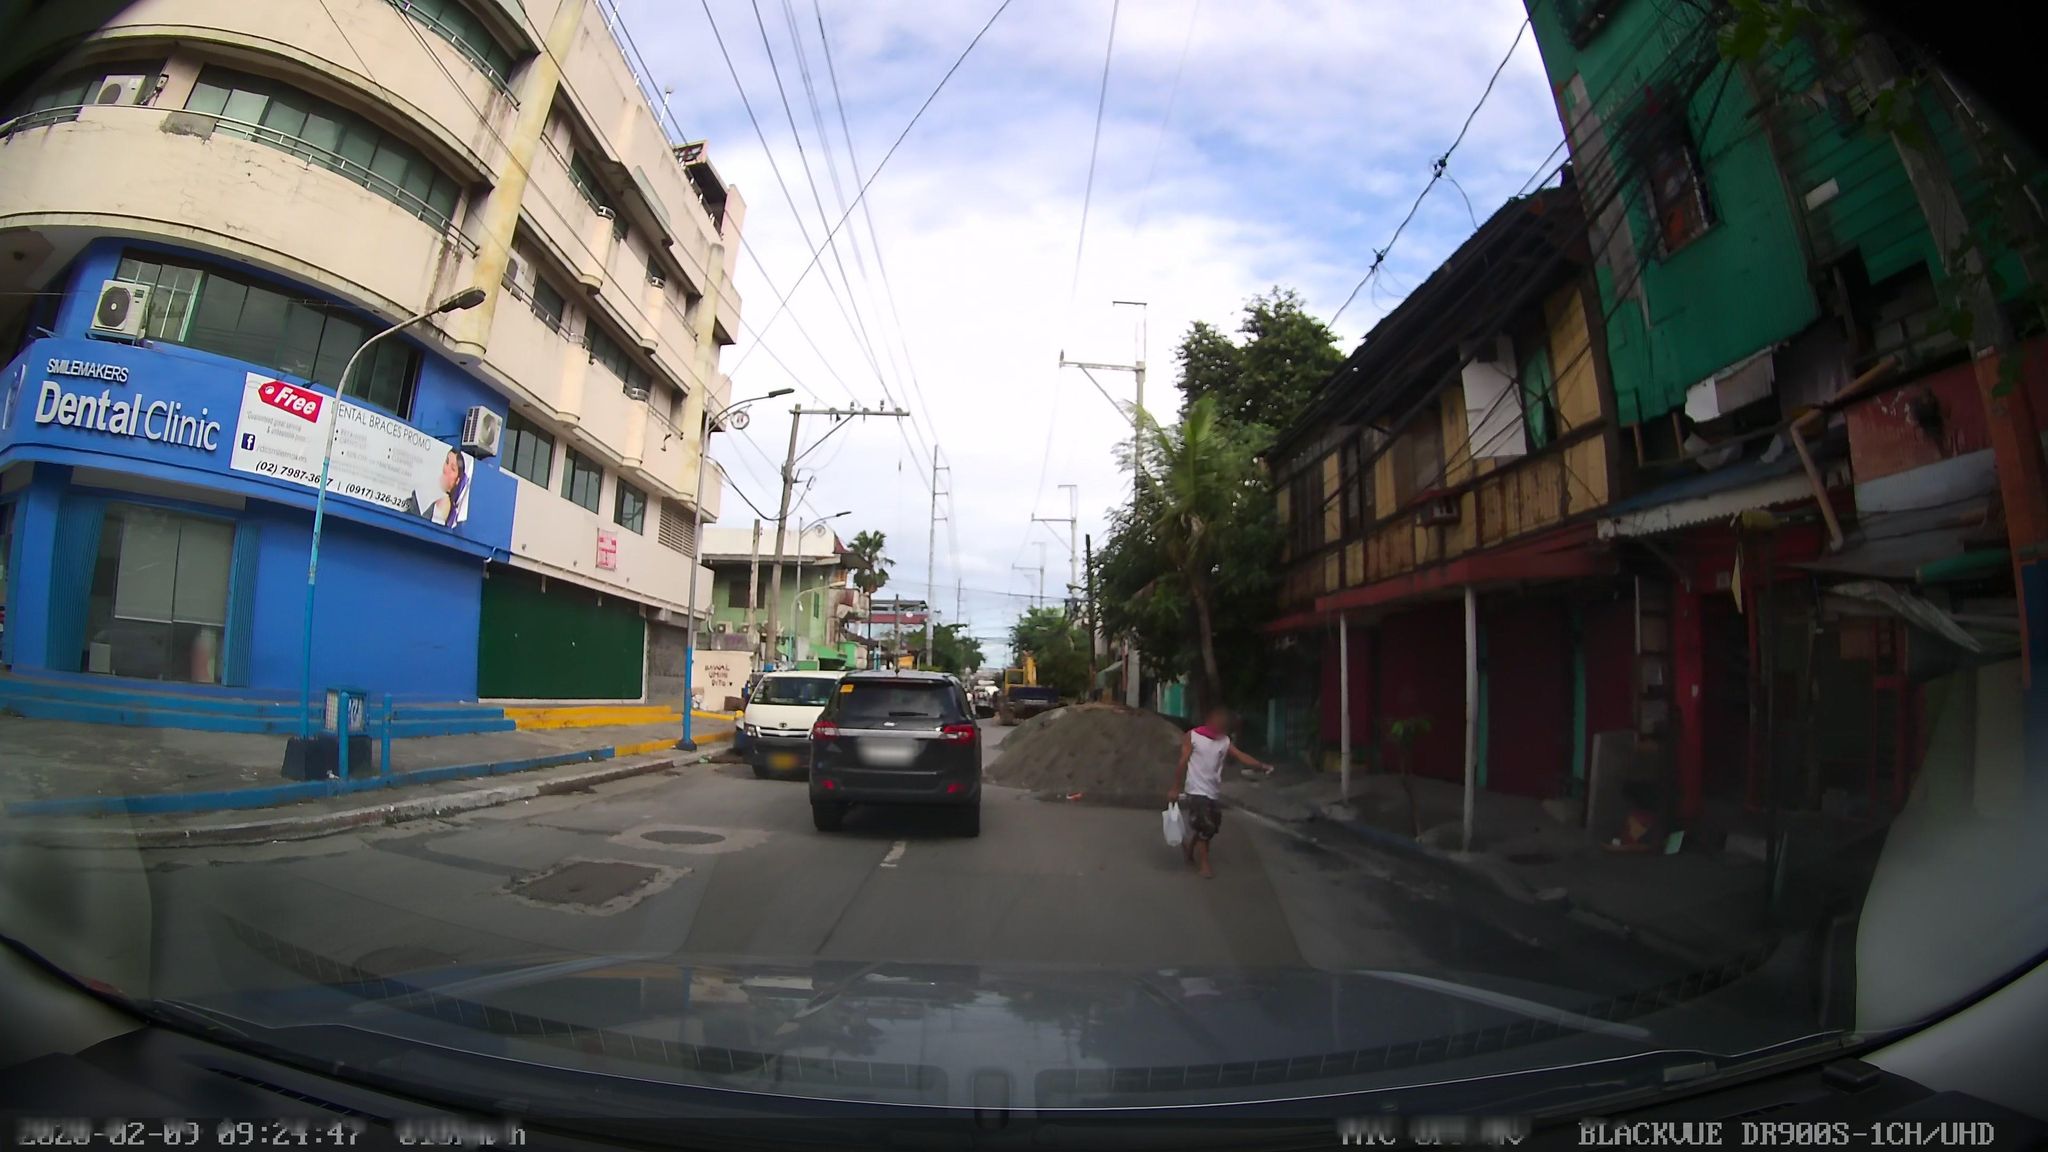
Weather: clear
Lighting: day
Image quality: good
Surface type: driving surface
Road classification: primary_link
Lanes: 1
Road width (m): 9
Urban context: urban centre
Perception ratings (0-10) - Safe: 2.09, Lively: 8.66, Beautiful: 1.06, Boring: 2.6, Depressing: 5.92, Wealthy: 0.44